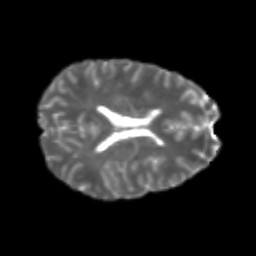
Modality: T2w
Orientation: axial
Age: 22
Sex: female
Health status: healthy
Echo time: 0.074 s